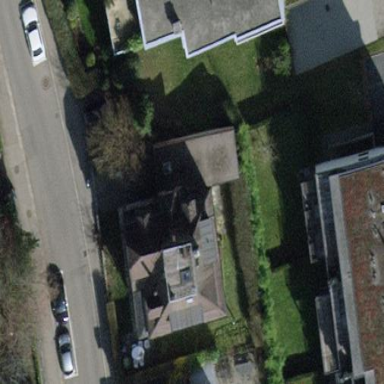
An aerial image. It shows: Building with mansard roof design.